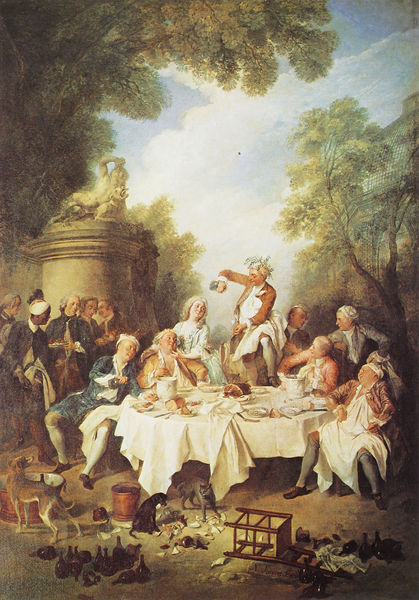
Titel: Frühstück mit Schinken
Künstler: Nicolas Lancret
Institution: Chantilly, Musée Condé
Schlagwörter: baum, gemälde, himmel, weiß, wolken, bäume, frauen, landschaft, menschen, frau, glas, männer, stuhl, tisch, hund, hunde, park, tier, tiere, tuch, fest, gesellschaft, herren, flaschen, gelage, trinken, barock, diener, schüssel, sockel, teller, tischtuch, figur, tanzen, rokoko, wald, rund, früchte, skulptur, statue, schürzen, essen, tafel, brot, strumpf, schinken, katze, denkmal, geschirr, bäcker, mahl, orgie, wanne, braten, handwerker, mohr, rokokko, katzen, perücken, bacchanal, scherben, unordnung, risch, besäufnis, wahl, tanzt, besäufniss, tuschtuch, wahld